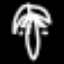
Label: palm tree